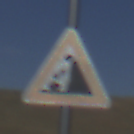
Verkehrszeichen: SteinschlagRechts
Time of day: MorningAfternoon
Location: Outdoor (Nature)
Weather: Clear
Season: NotSpecified
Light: Natural